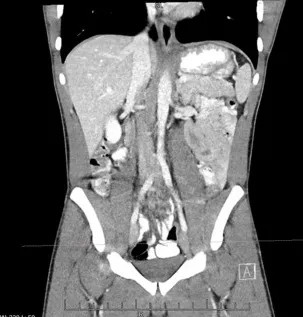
CT abdomen and pelvis with contrast from January 1, 2023. A) CT abdomen and pelvis coronal view. The dotted orange line indicates the corresponding level in Panel B.
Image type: radiology (ct)